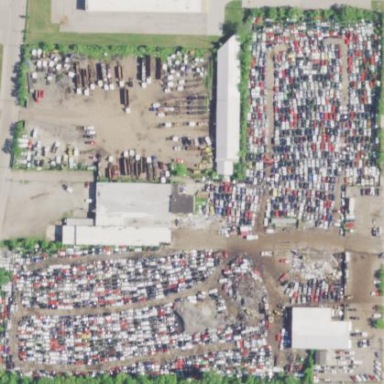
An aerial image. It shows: Industrial area designated for auto wrecking activities.